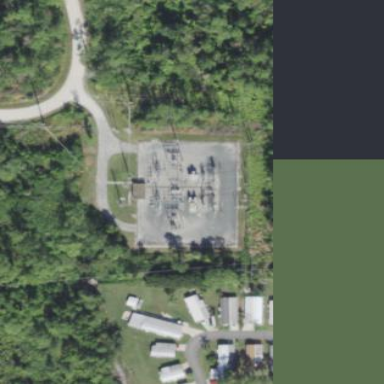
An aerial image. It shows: Distribution level power substation surrounded by fence.